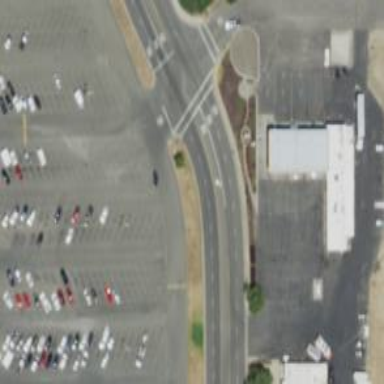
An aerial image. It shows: Tertiary road with asphalt surface.